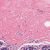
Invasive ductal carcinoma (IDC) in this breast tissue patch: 0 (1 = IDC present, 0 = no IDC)